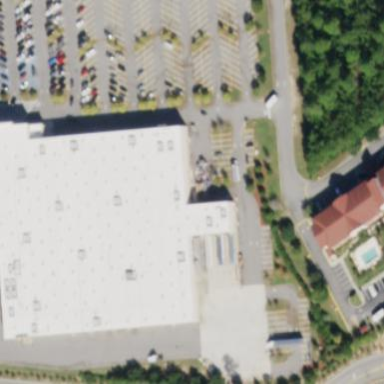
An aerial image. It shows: Wholesale shop within building.